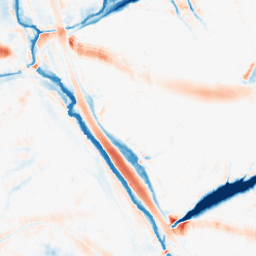
Category: morphological
Decomposition family: morphological_ellipse
Decomposition parameters: operation: average
width: 30
height: 20
Upsampling method: linear_exact
Upsampling parameters: scale: 2
Upsampling scale: 2